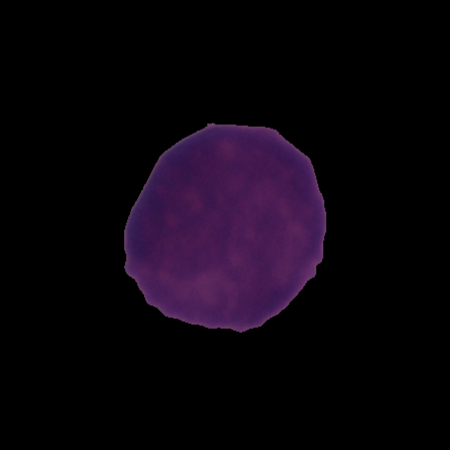
Label: healthy